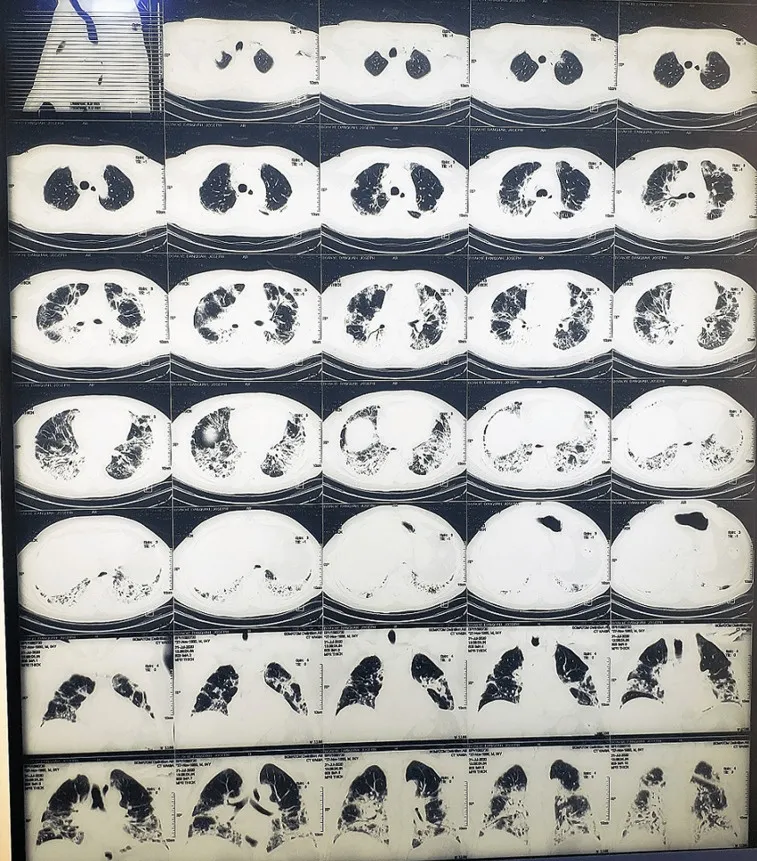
computed tomography pulmonary angiogram on day 7.
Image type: radiology (ct)